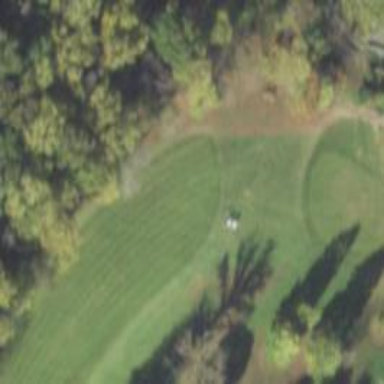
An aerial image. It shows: View of golf hole.